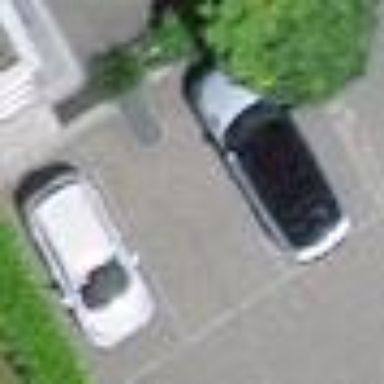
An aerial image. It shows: Street-side parking area with asphalt surface.